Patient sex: F
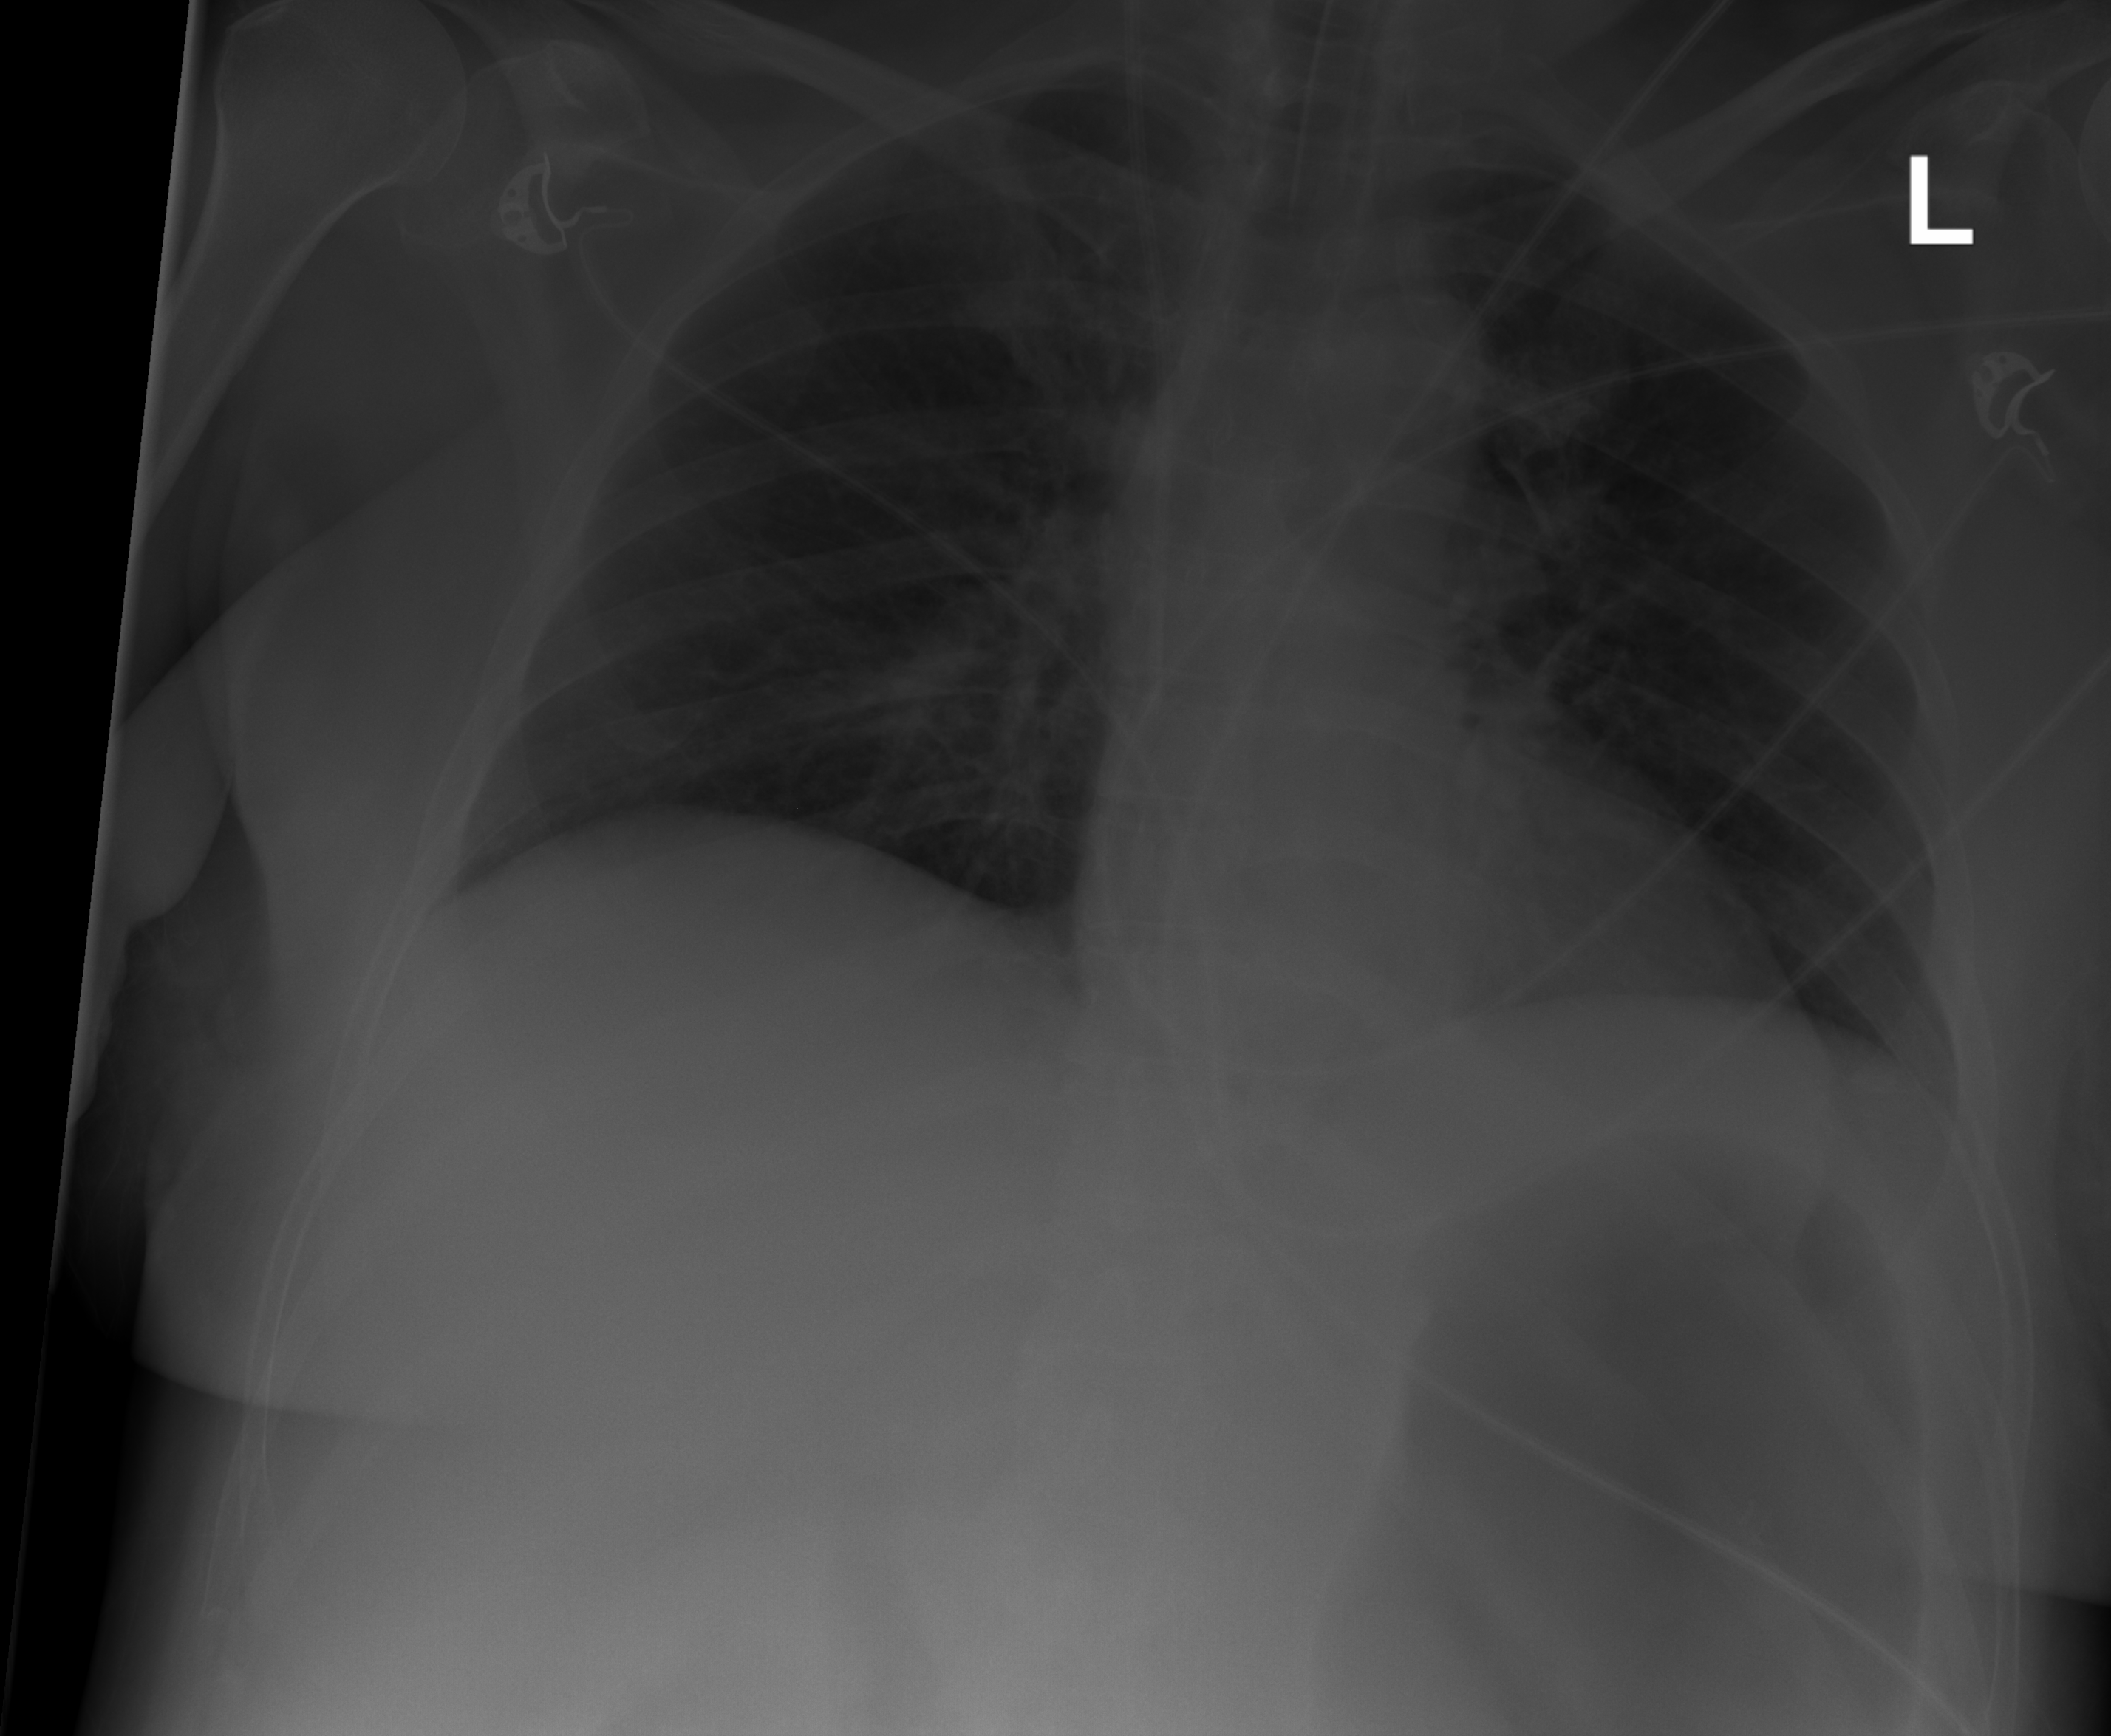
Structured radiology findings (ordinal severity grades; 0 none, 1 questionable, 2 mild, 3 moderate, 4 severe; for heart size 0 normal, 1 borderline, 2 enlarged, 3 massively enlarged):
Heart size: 2
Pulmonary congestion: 0
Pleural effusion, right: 0
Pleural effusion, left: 0
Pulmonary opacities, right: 1
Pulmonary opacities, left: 0
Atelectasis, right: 0
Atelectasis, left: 0